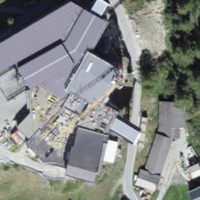
EUNIS habitat code: 54
Species observed at this site:
Corvus corone
Turdus philomelos
Gypaetus barbatus
Oenanthe oenanthe
Anthus spinoletta
Sylvia borin
Turdus viscivorus
Prunella collaris
Sylvia atricapilla
Phylloscopus collybita
Pareulype berberata
Erithacus rubecula
Phoenicurus ochruros
Sitta europaea
Phoenicurus phoenicurus
Nucifraga caryocatactes
Passer italiae
Garrulus glandarius
Tichodroma muraria
Certhia familiaris
Corvus corax
Picus viridis
Periparus ater
Motacilla cinerea
Lophophanes cristatus
Sturnus vulgaris
Troglodytes troglodytes
Linaria cannabina
Streptopelia decaocto
Pyrrhula pyrrhula
Montifringilla nivalis
Fringilla coelebs
Passer domesticus
Lanius collurio
Turdus torquatus
Ptyonoprogne rupestris
Passer montanus
Turdus merula
Carduelis carduelis
Eulithis populata
Parus major
Pyrrhocorax graculus
Aquila chrysaetos
Phylloscopus trochilus
Motacilla alba
Delichon urbicum